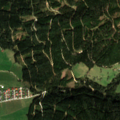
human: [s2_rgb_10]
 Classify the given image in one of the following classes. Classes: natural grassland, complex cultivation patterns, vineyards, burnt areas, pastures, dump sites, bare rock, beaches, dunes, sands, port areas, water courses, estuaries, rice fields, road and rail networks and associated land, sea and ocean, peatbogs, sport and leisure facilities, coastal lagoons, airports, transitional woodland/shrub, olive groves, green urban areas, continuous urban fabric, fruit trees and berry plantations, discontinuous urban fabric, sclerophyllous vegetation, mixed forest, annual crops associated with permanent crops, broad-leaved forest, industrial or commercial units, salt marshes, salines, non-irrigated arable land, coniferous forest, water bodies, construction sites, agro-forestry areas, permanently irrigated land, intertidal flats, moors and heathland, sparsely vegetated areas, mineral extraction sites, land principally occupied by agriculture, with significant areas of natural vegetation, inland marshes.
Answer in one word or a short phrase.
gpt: discontinuous urban fabric, pastures, coniferous forest